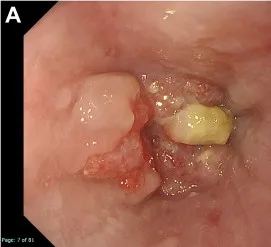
Images of esophageal squamous cell carcinoma on initial diagnosis. (A) An upper gastrointestinal endoscopy revealed a squamous cell carcinoma in the middle of the esophagus.
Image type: endoscopy (airway_endoscopy)